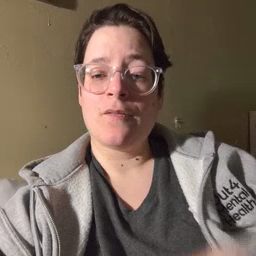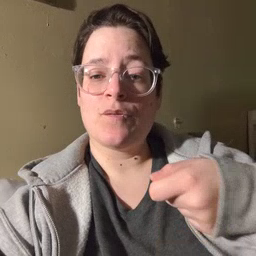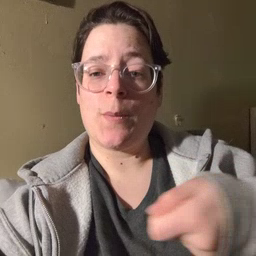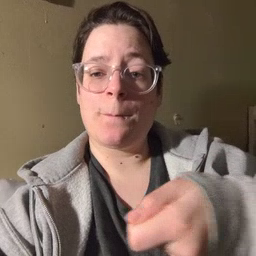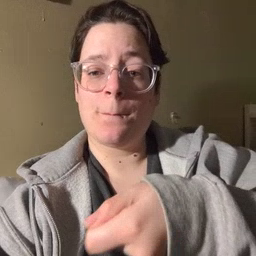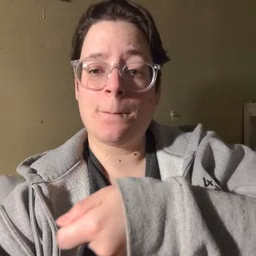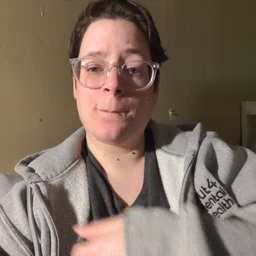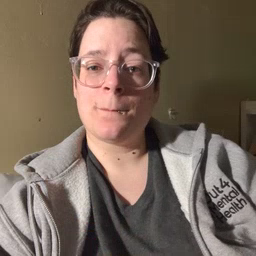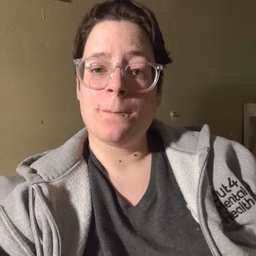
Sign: vacuum